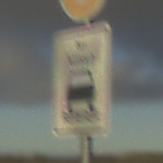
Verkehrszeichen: BeiNaesse
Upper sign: Geschwindigkeit90
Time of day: SunriseSunset
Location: Outdoor (Nature)
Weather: PartlyCloudy
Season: NotSpecified
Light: Natural